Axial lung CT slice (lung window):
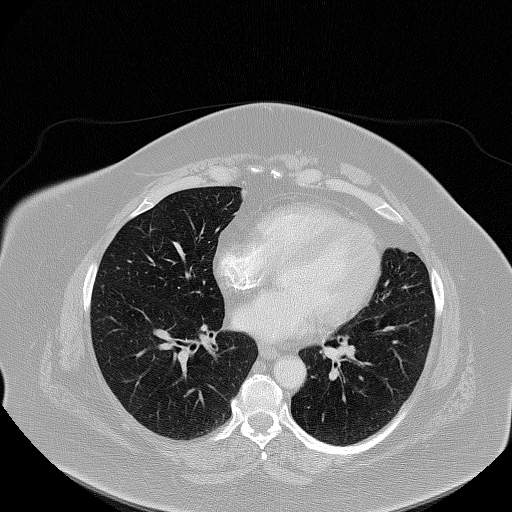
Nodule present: no